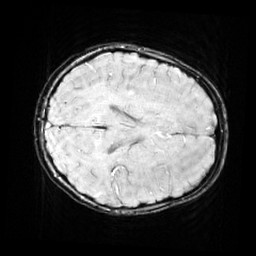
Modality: SWI
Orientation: axial
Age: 9
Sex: female
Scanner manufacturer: siemens
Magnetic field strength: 3 T
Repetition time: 0.027 s
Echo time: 0.02 s